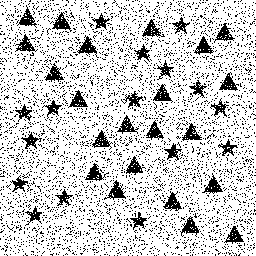
Squares: 0
Triangles: 22
Stars: 16
Total shapes: 38